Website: walmart
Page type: address-validator
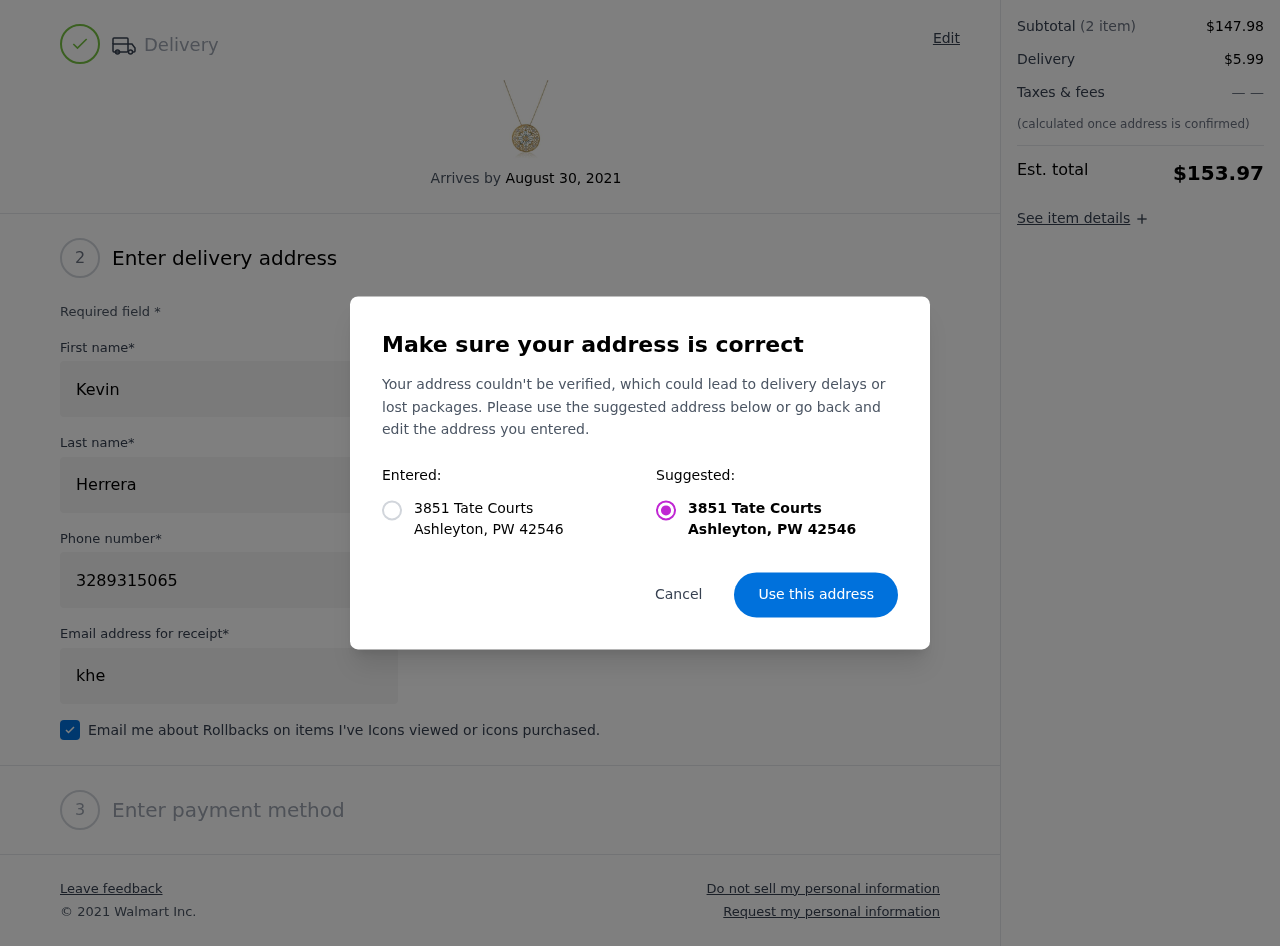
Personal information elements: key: PII_CITY
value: Ashleyton
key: PII_POSTCODE
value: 42546
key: PII_STATE_ABBR
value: PW
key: PII_STREET
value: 3851 Tate Courts
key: PII_FIRSTNAME
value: Kevin
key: PII_LASTNAME
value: Herrera
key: PII_STREET2
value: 21681 Cindy Square Suite 691
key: PII_PHONE
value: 3289315065
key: PII_EMAIL
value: kherrera@gmail.com
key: PII_STATE
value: PW
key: PII_POSTCODE_FULL
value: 42546
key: PII_POSTCODE_NUMERIC
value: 42546
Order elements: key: ORDER_DELIVERY_DATE
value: August 30, 2021
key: ORDER_SUBTOTAL
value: $147.98
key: ORDER_SHIPPING_COST
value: $5.99
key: ORDER_TOTAL
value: $153.97